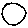
Label: circle